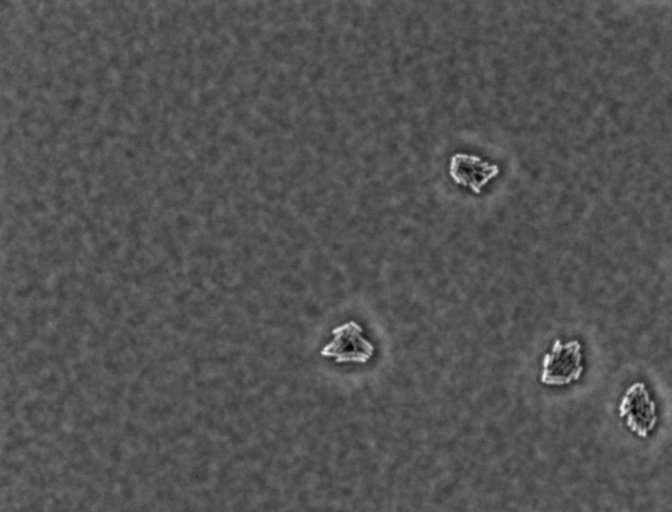
Escherichia coli 1612